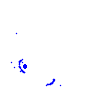
Particle: electron